Interaction volume radius: 5 \u00c5
Interaction volume height: 15 \u00c5
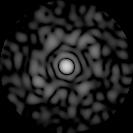
Disorder parameter: 0.8292